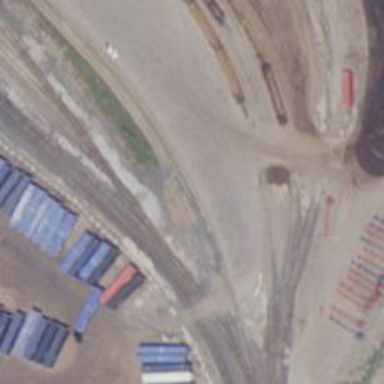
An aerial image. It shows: Railway yard.